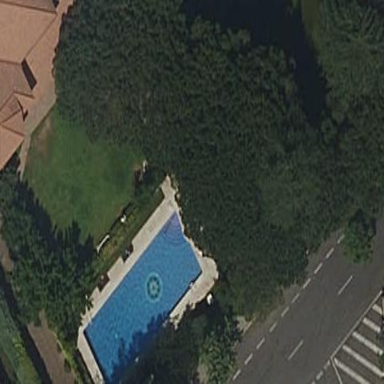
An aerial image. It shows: Swimming pool located in leisure land.